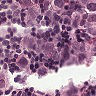
Metastatic tissue present: yes